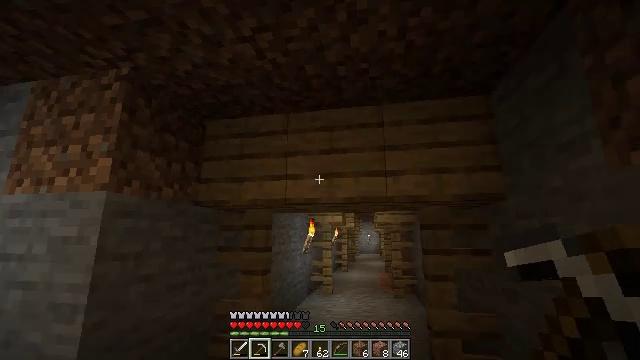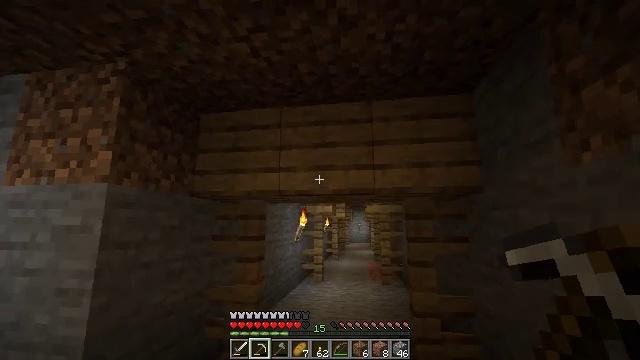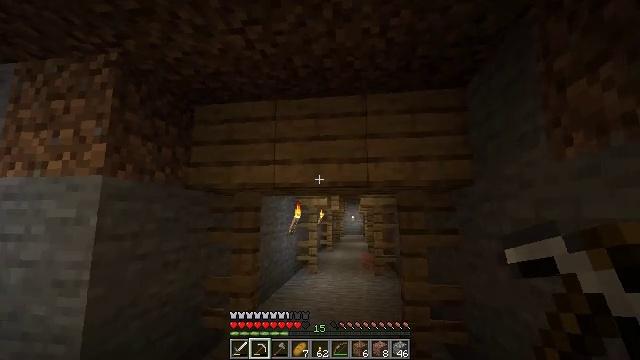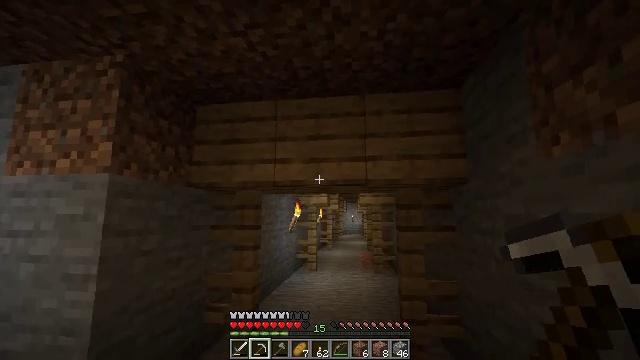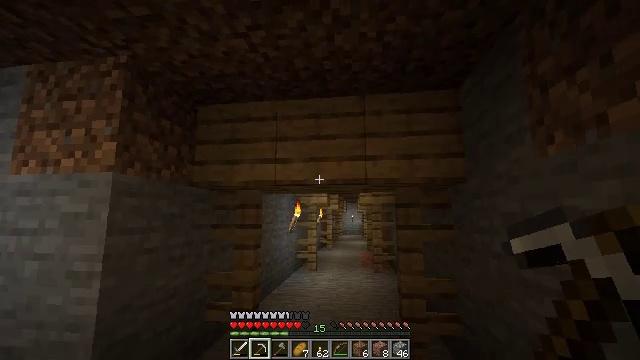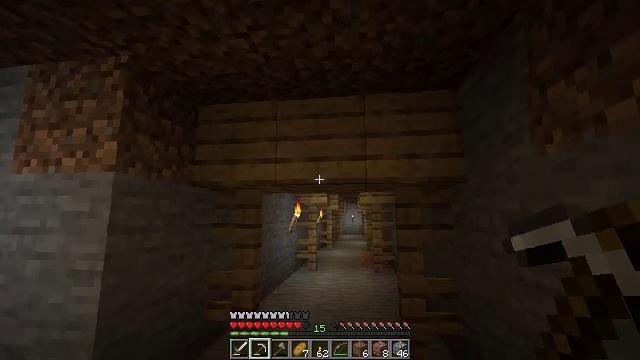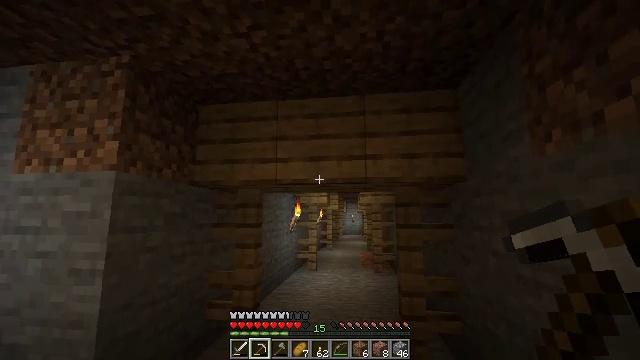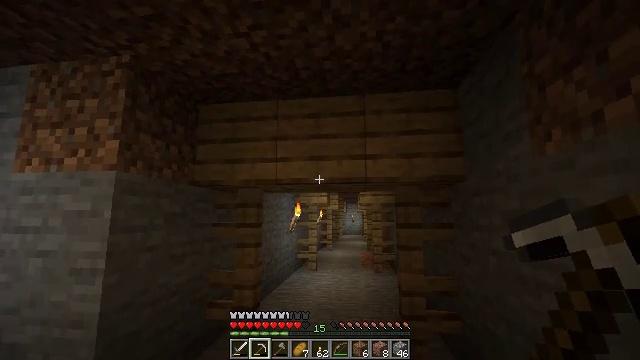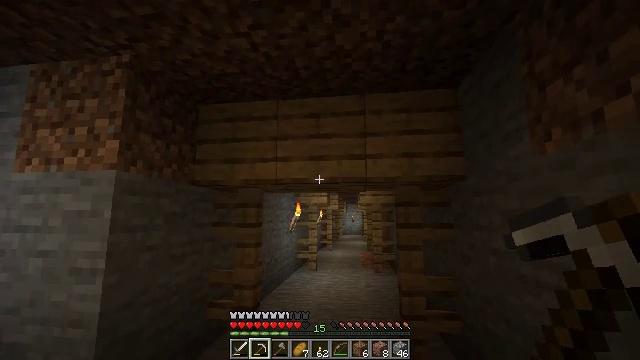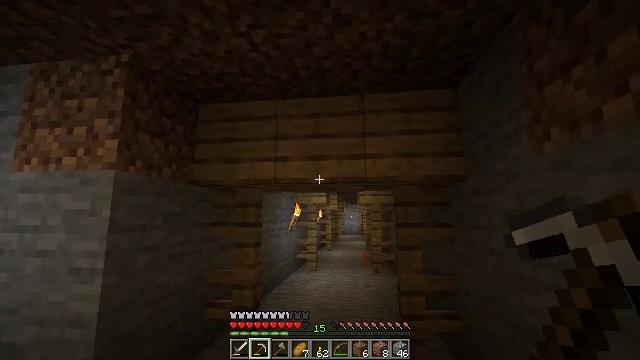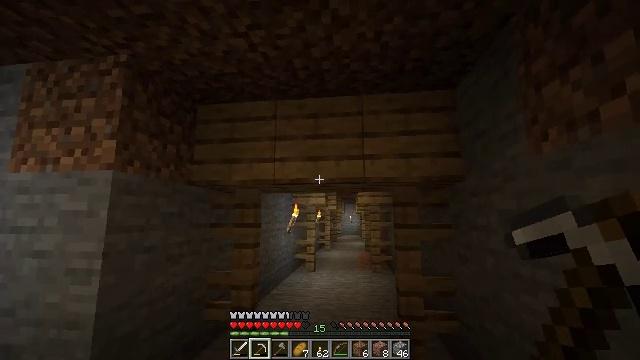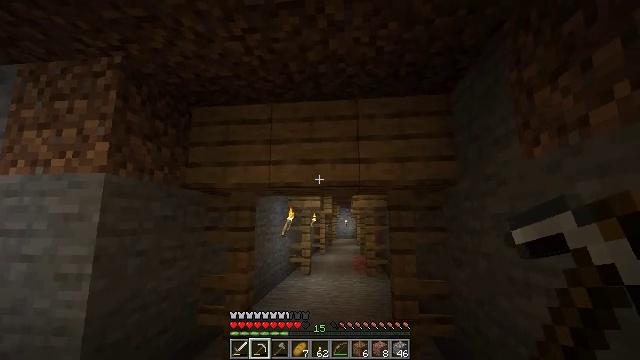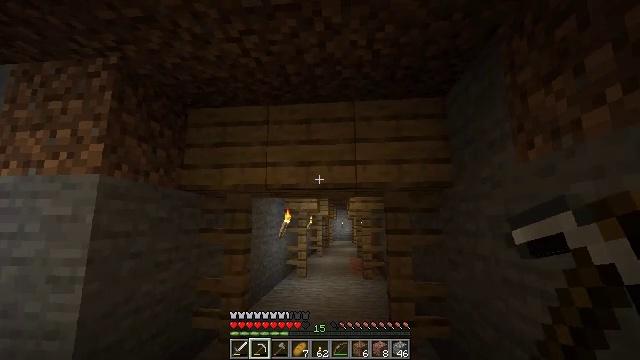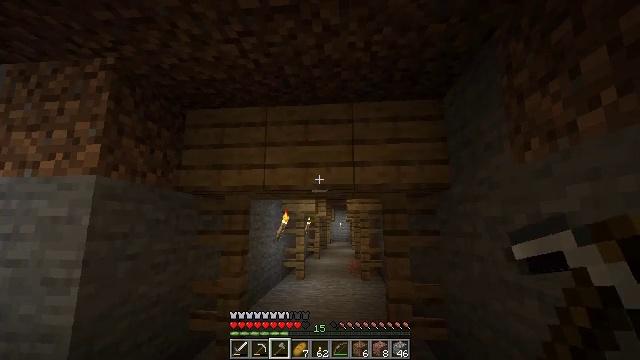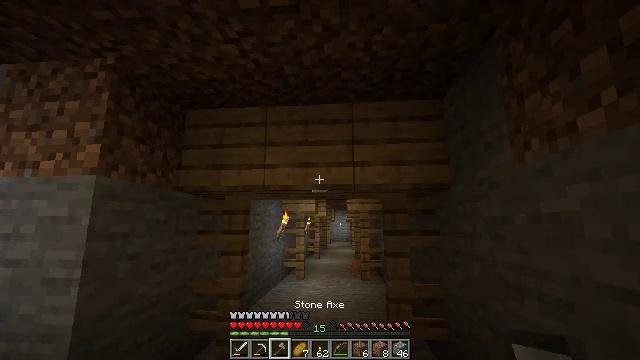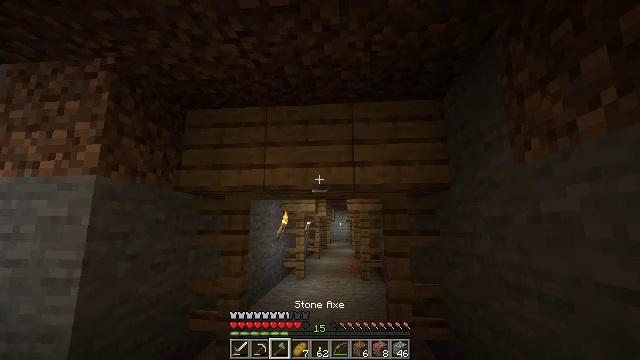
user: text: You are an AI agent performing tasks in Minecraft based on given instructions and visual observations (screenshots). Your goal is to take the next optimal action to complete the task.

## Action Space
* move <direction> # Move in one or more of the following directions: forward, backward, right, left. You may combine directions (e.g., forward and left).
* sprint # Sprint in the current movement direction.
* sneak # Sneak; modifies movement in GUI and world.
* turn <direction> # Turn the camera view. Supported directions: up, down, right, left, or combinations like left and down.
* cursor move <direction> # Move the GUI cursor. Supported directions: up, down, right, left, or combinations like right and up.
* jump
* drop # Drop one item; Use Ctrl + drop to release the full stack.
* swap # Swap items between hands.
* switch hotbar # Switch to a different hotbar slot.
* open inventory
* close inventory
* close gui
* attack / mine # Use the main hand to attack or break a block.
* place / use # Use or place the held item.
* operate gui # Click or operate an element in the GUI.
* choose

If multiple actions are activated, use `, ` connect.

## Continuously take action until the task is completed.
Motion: motion action
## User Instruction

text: Attack the oak planks to recycle it.
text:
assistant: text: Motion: turn right and down
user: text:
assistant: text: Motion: turn right and down
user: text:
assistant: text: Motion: no_op
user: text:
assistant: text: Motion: no_op
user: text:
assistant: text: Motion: no_op
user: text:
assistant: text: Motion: no_op
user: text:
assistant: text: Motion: no_op
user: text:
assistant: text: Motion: no_op
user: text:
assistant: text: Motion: no_op
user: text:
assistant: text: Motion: no_op
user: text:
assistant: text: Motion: turn right
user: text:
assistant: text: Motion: no_op
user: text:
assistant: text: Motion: switch to hotbar 3
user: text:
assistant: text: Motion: switch to hotbar 3
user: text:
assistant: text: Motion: switch to hotbar 3
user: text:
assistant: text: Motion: attack / mine, switch to hotbar 3
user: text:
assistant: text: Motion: attack / mine
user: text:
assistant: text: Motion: attack / mine
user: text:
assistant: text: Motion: attack / mine
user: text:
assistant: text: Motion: attack / mine
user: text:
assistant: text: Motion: attack / mine
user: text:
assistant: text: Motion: attack / mine
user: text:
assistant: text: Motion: attack / mine
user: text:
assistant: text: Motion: attack / mine
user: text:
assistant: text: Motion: attack / mine
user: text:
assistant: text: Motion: attack / mine
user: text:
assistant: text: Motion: attack / mine
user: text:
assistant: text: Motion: attack / mine
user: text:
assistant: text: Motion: attack / mine
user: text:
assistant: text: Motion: attack / mine